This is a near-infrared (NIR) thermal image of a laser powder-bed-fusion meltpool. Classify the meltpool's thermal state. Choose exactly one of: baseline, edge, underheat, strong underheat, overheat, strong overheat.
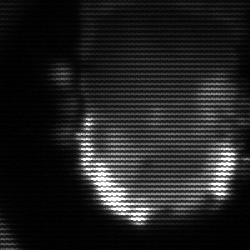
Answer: baseline